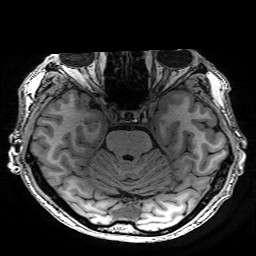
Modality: T1w
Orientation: coronal
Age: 66
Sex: male
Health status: healthy
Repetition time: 2.53 s
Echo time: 0.0034 s